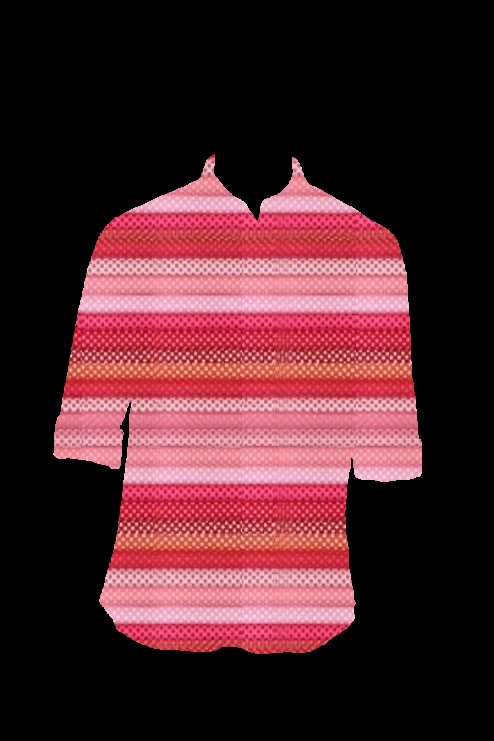
pink multi stripe tee